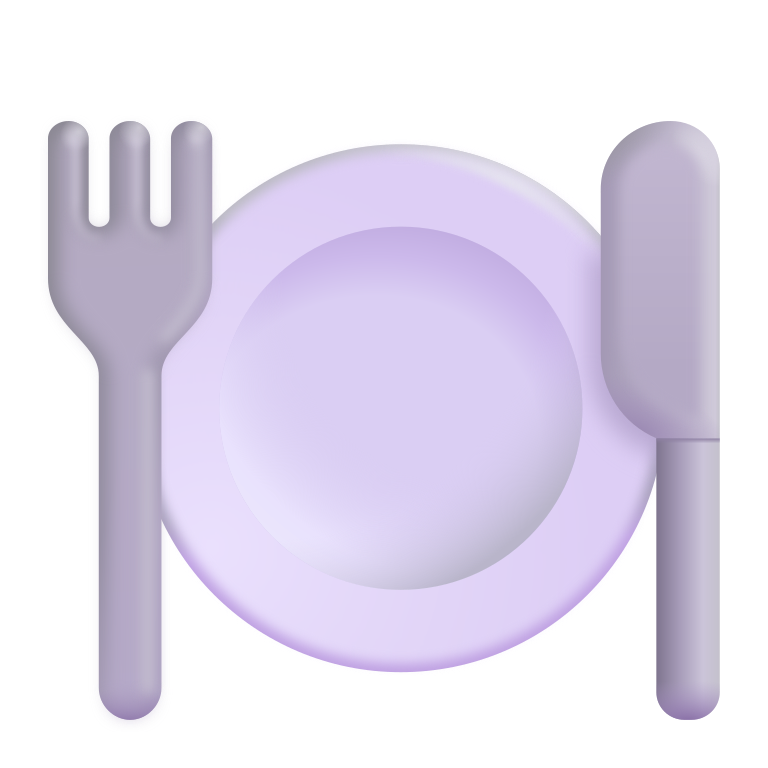
fork and knife with plate color